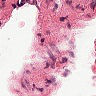
Metastatic tissue present: no